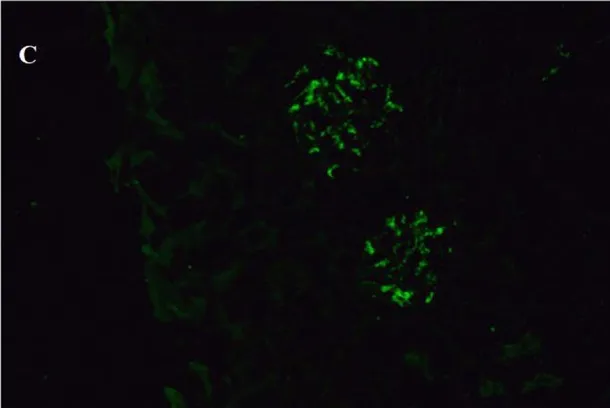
Cellular crescents (PAS, X400); (C). IgA deposited in glomerular mesangial area (IF, X400).
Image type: pathology (pas)